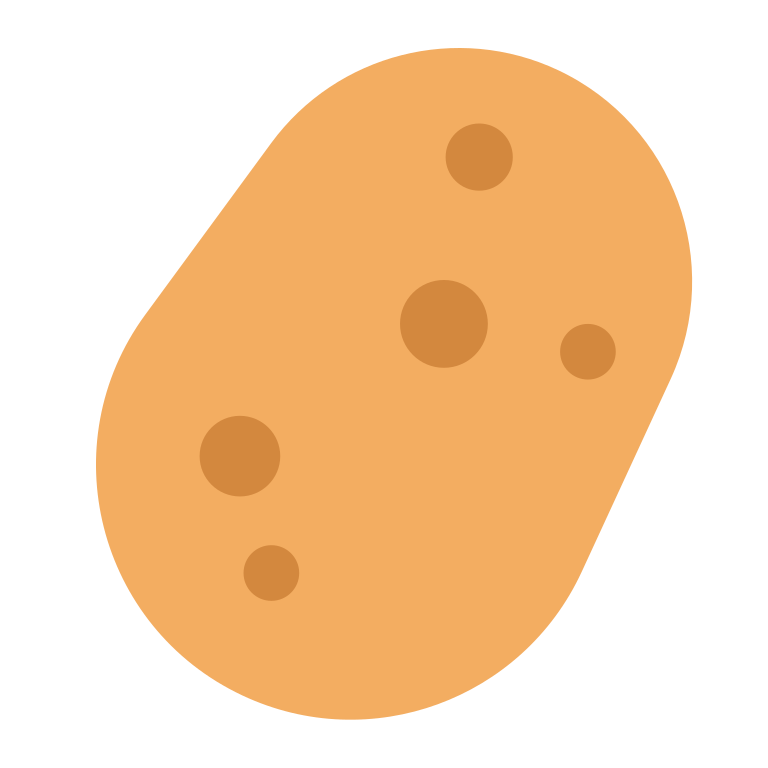
potato flat